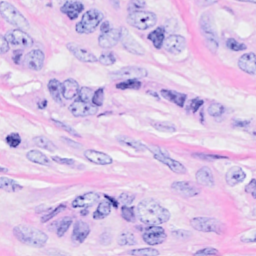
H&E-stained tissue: Breast